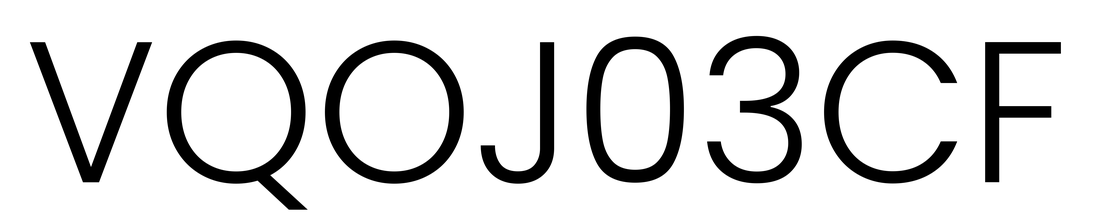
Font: Poppins-Light